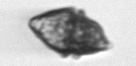
Label: Kryptoperidinium_triquetrum